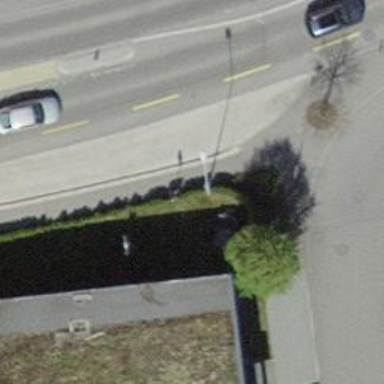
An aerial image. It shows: Bus stop with platform for public transport.